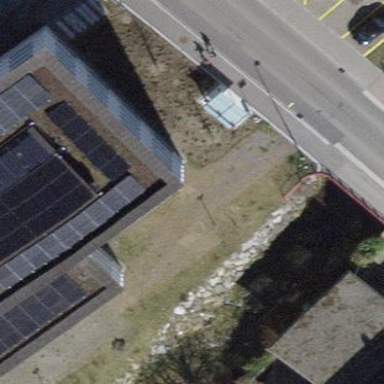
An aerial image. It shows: Solar power generator with photovoltaic panels.